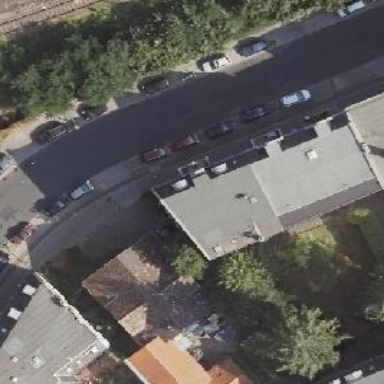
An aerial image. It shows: Beige apartment building with black saltbox roof. The building serves both residential and commercial purposes.